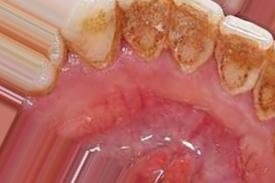
Condition: Tooth Discoloration